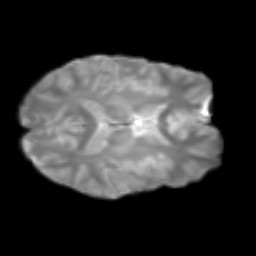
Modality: T2w
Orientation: axial
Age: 20
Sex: female
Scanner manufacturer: siemens
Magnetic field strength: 3 T
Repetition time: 2.3 s
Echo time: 0.085 s